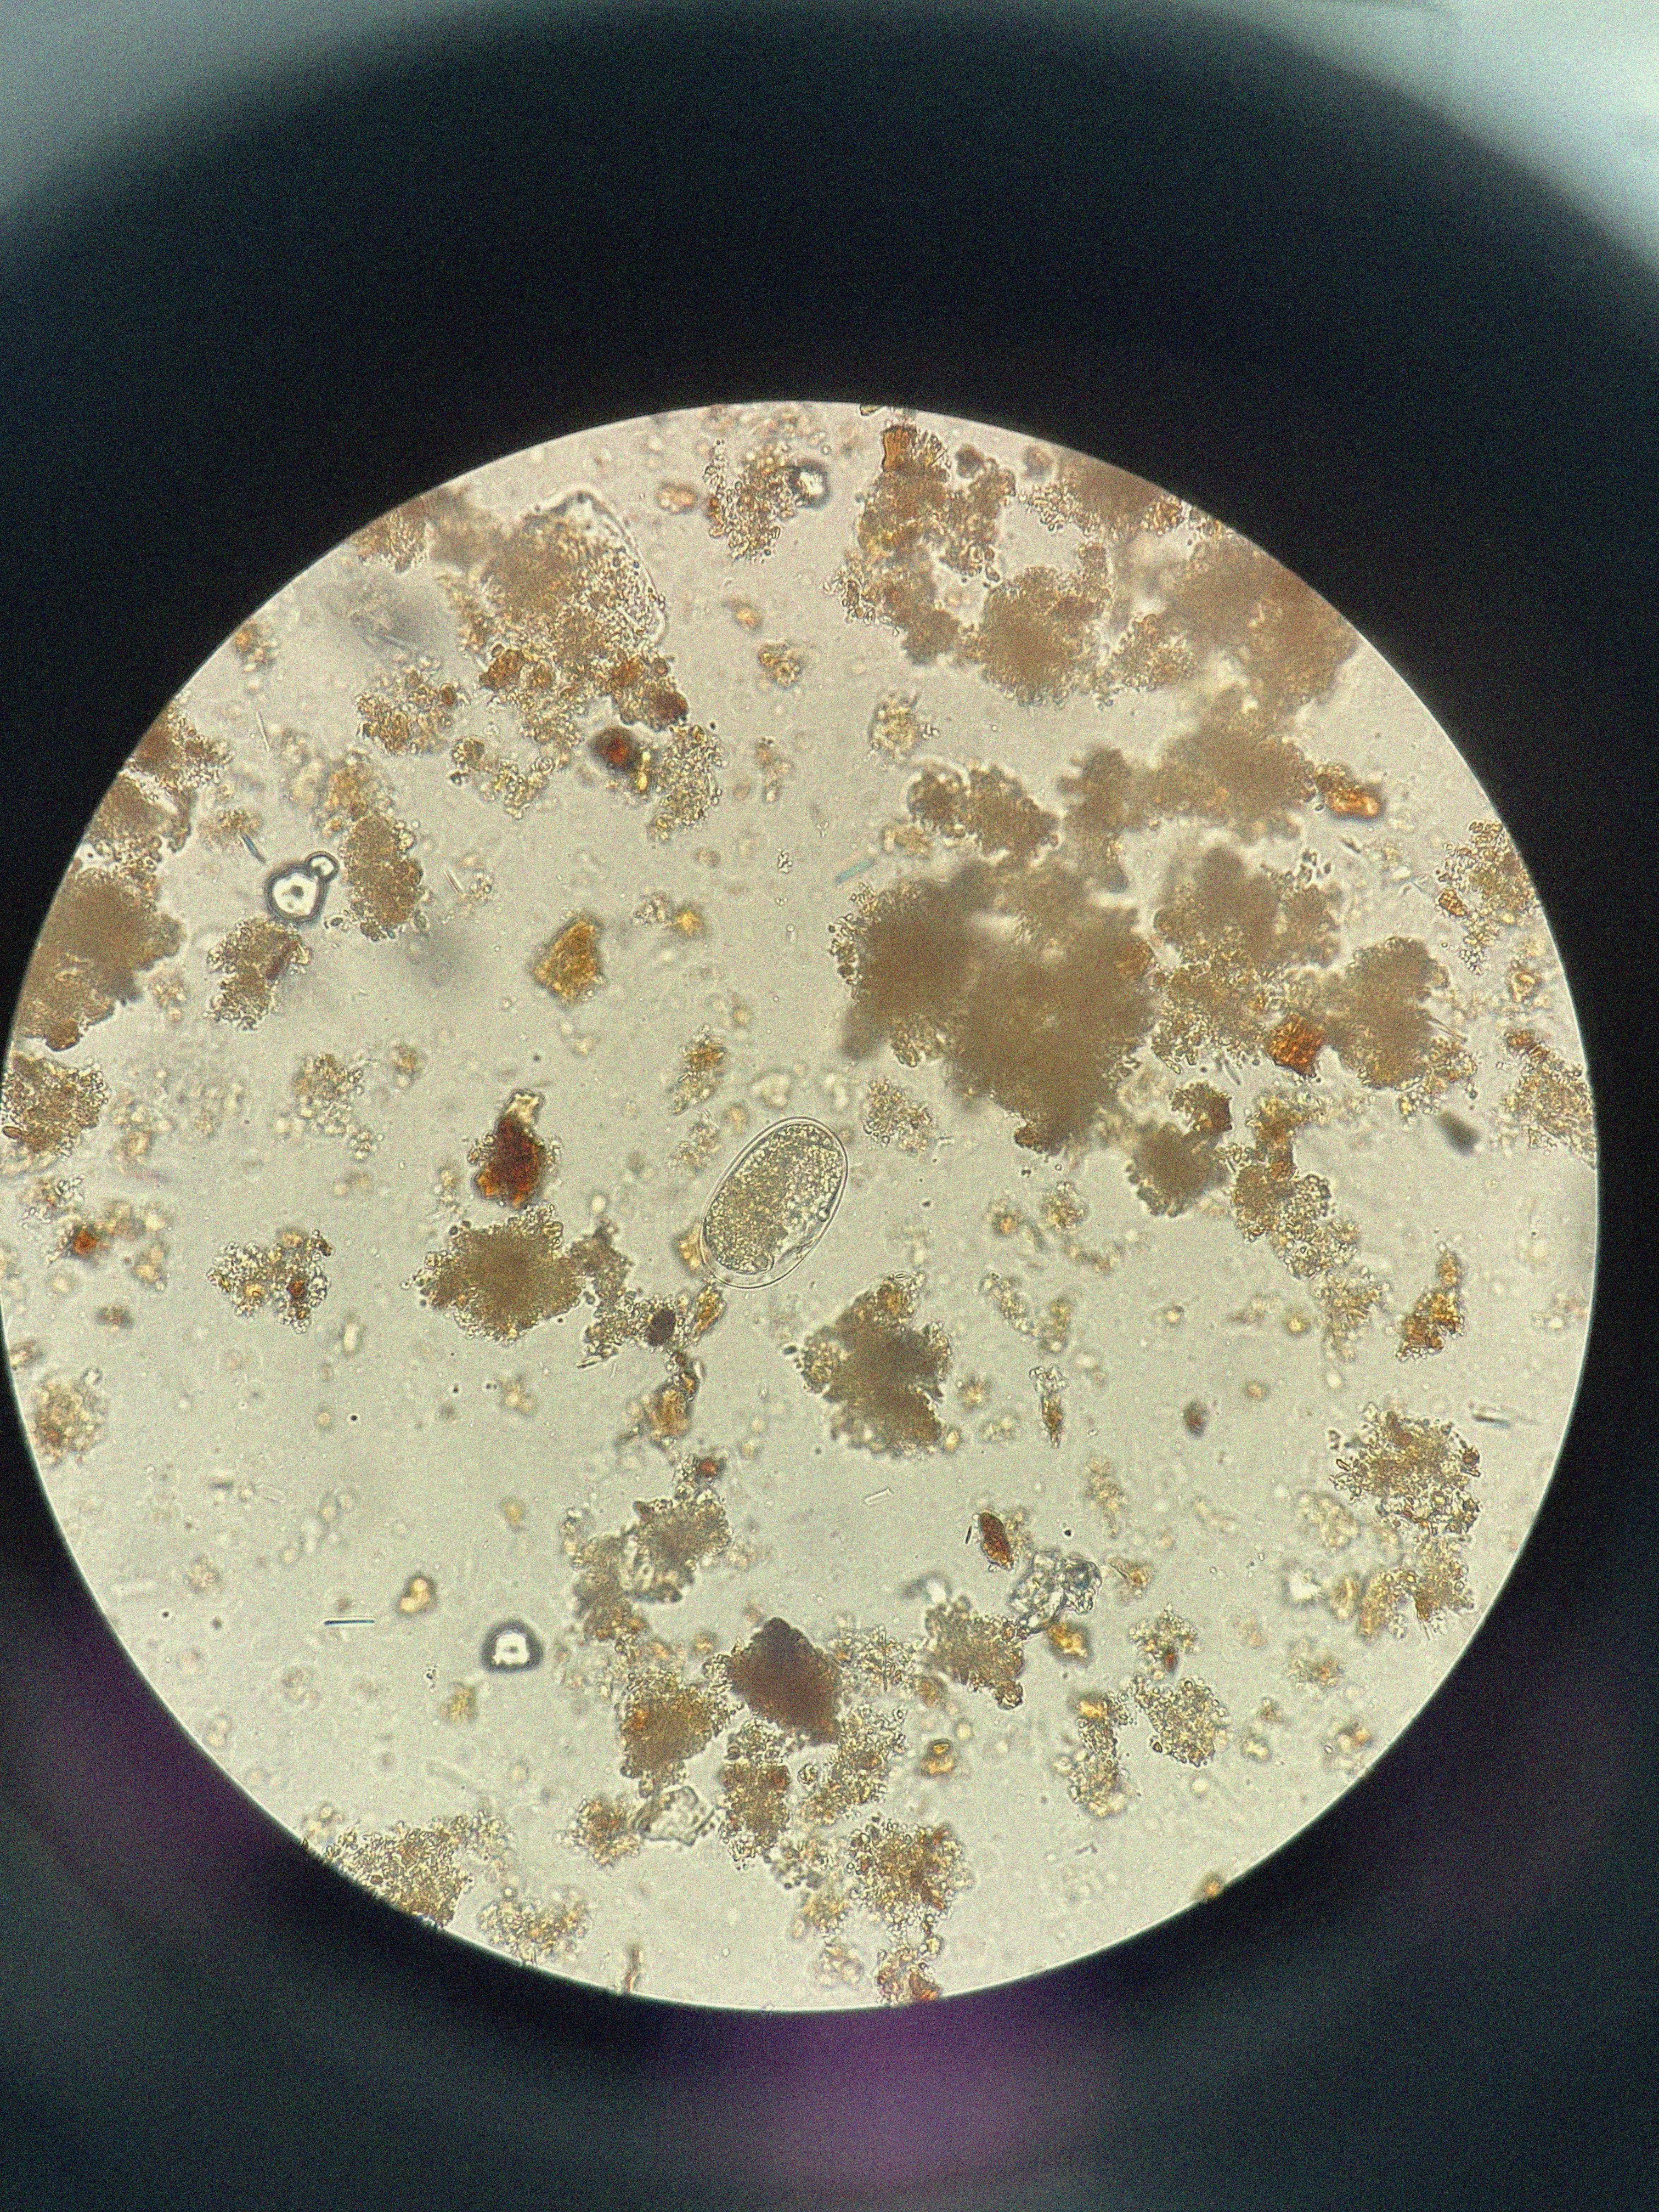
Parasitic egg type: Hookworm egg